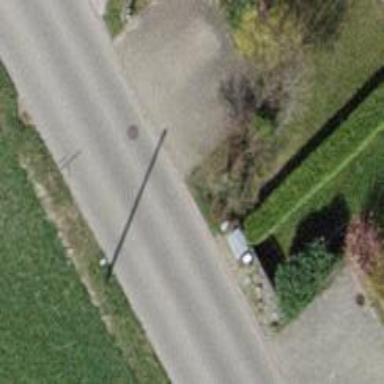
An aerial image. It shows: Hedge acting as barrier.